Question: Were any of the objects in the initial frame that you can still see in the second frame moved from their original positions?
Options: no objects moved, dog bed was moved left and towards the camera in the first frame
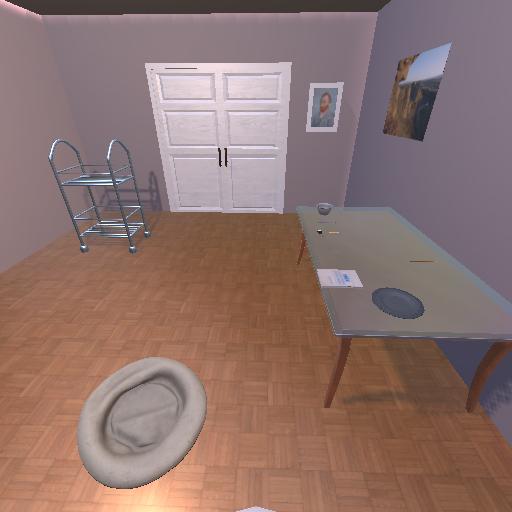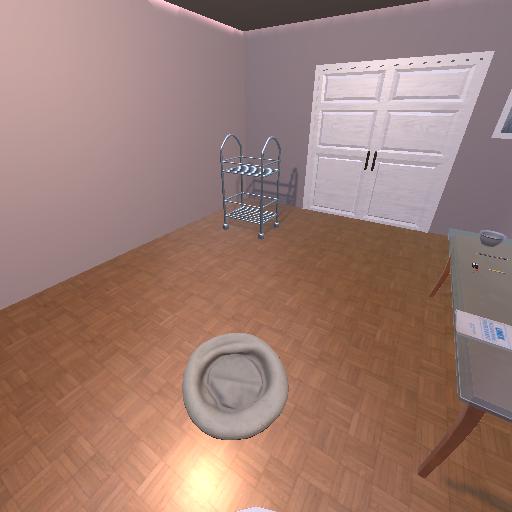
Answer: no objects moved